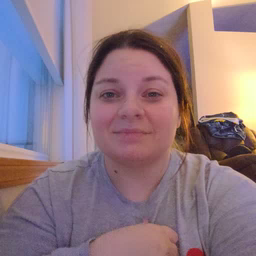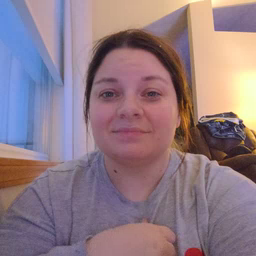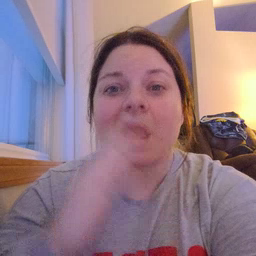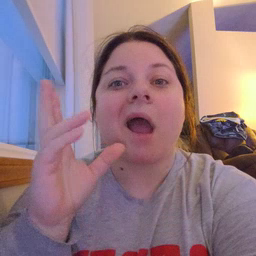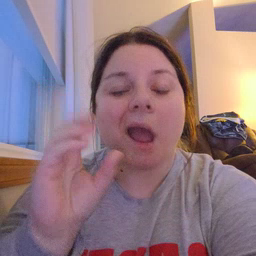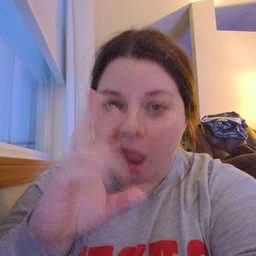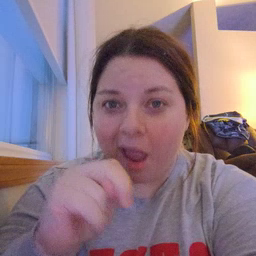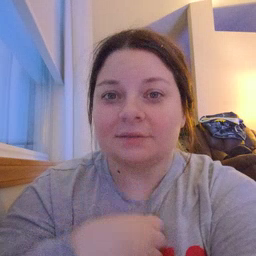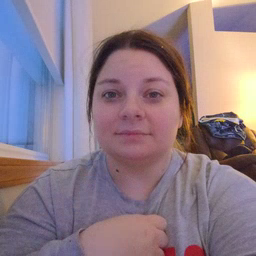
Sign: on